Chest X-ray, PA view. Patient: 72 years old, sex M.
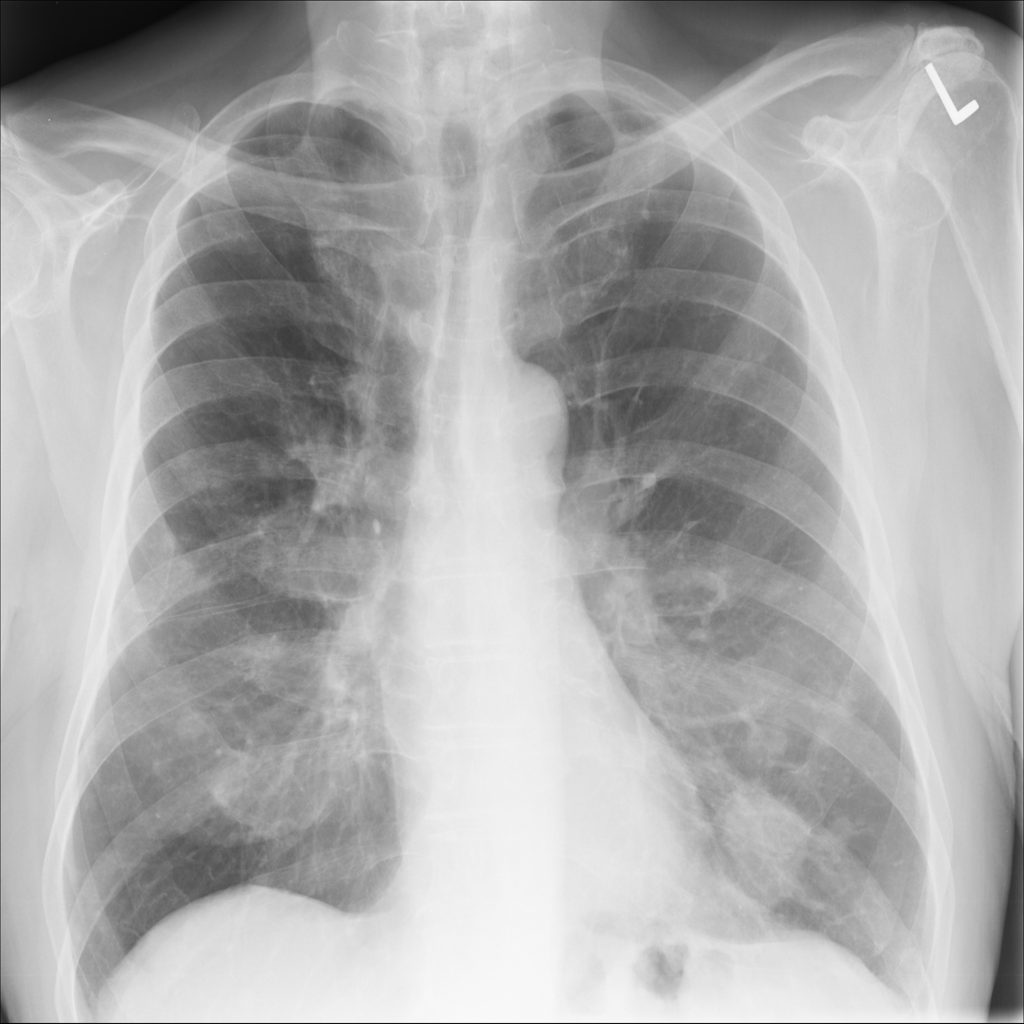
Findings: Mass, Nodule